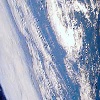
Label: cloud